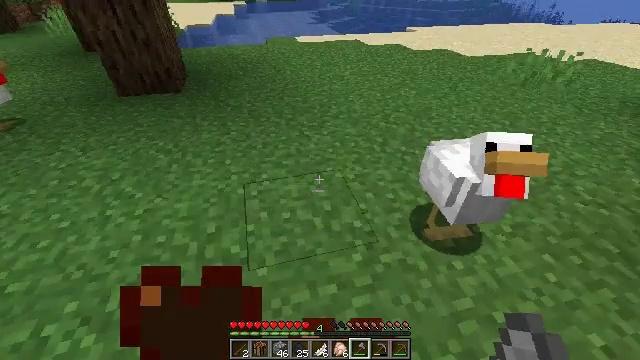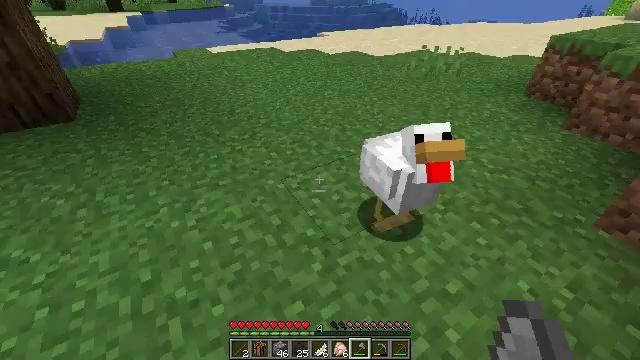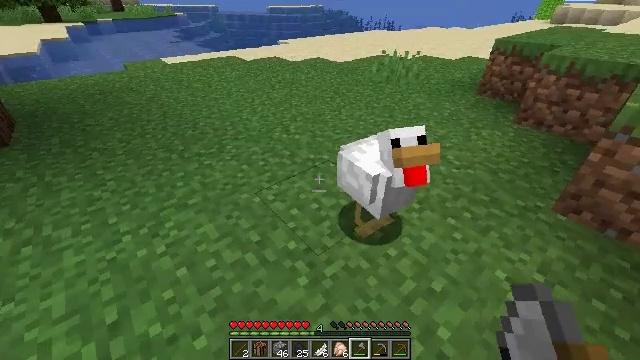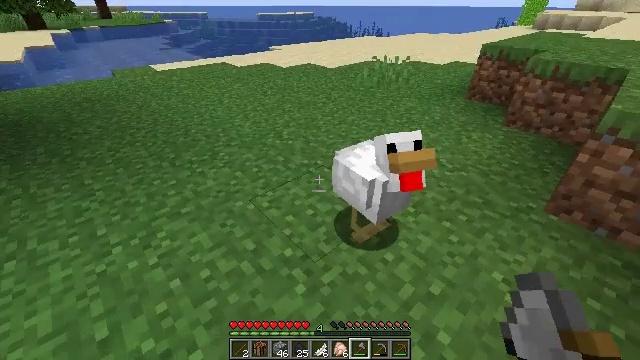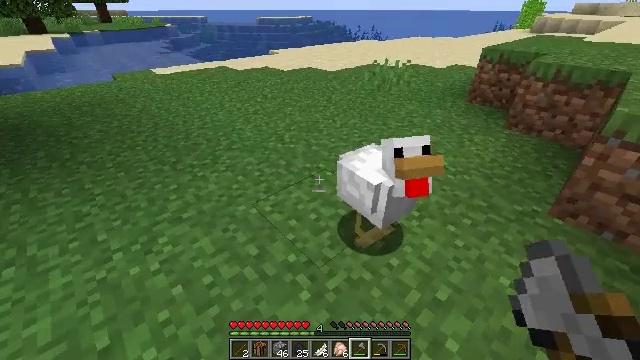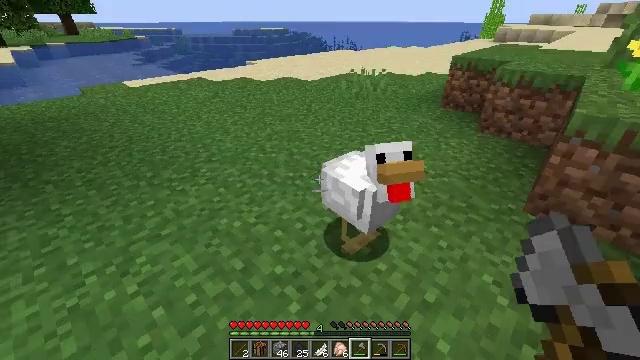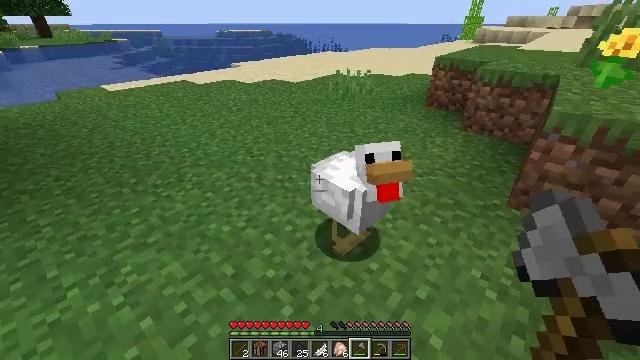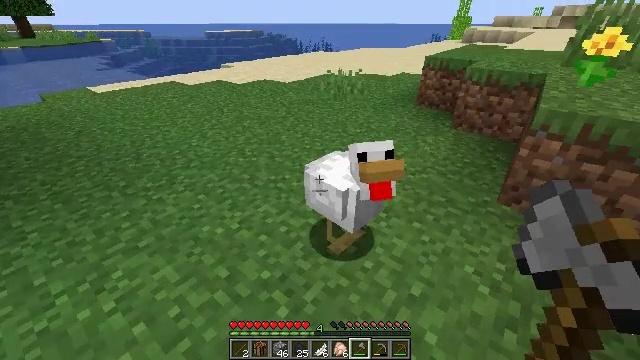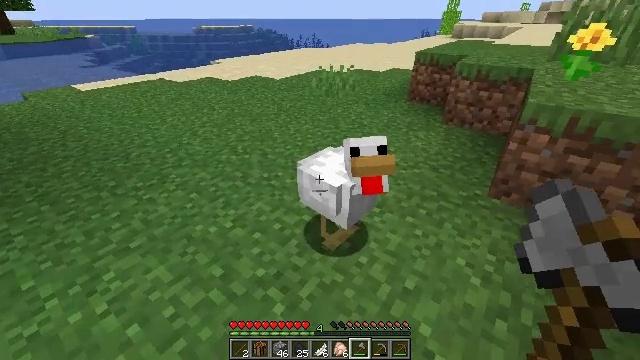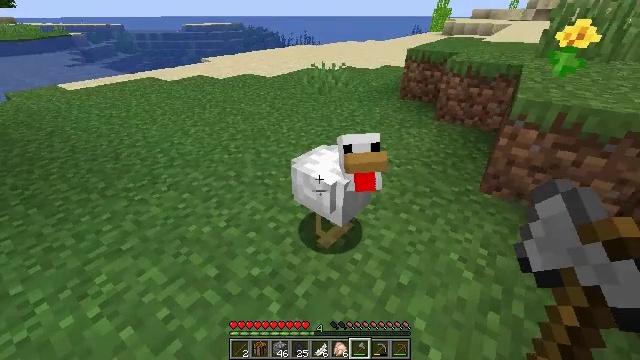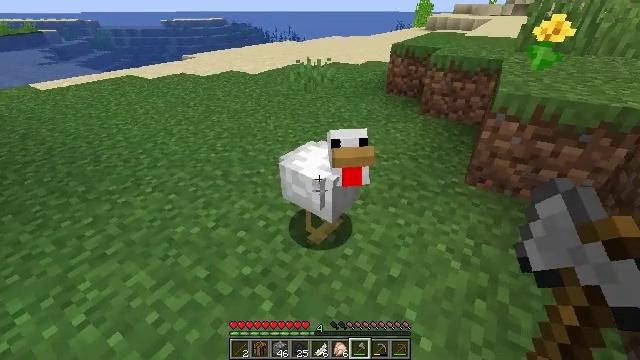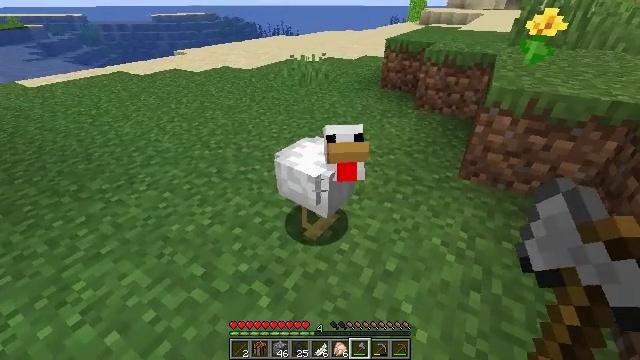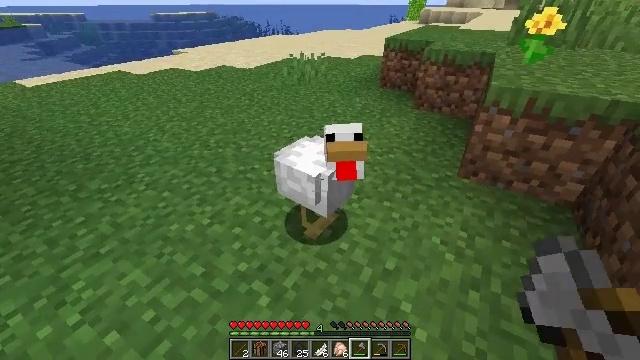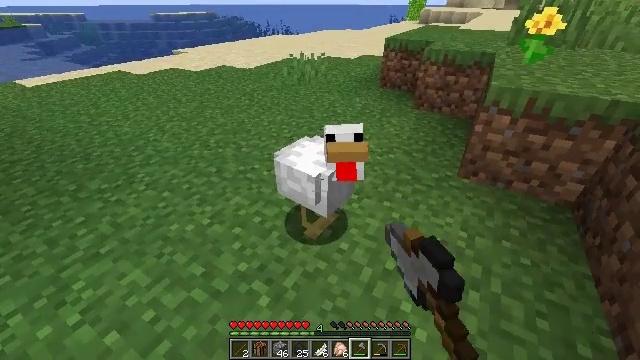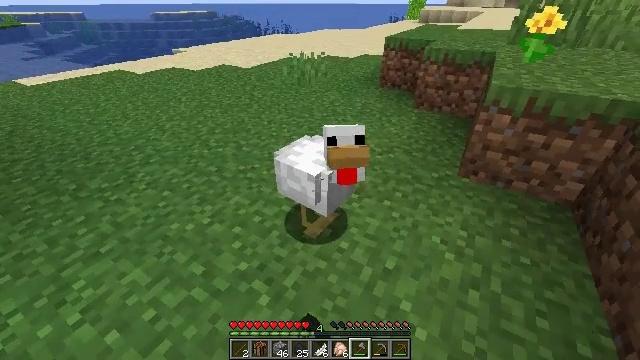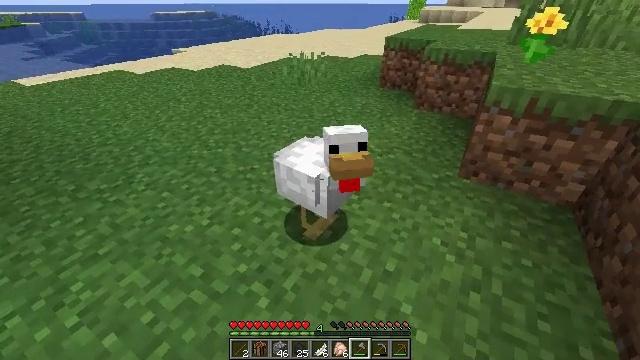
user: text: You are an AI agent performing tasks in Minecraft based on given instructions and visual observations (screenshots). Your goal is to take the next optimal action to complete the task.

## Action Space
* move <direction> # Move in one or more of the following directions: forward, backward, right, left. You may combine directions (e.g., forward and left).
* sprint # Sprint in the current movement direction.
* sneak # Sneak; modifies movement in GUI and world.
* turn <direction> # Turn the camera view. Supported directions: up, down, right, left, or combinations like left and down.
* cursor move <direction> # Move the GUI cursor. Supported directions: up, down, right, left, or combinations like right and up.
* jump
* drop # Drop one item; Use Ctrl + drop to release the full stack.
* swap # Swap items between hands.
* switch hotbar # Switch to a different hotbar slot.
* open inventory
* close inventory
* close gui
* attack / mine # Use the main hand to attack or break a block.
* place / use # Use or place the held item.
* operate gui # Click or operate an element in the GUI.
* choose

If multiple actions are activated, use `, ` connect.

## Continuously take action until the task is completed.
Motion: motion action
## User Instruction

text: Hunt a chicken.
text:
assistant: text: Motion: turn right and up
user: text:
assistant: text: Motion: turn right and up
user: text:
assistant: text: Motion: turn right and up
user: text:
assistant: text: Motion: no_op
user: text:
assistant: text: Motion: turn right and up
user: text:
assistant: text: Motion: turn right
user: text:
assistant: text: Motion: turn right
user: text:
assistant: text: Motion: turn right
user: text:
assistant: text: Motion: turn right
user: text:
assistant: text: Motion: turn right
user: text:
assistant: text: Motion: turn right
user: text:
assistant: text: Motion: attack / mine
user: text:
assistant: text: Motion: attack / mine
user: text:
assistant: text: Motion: attack / mine
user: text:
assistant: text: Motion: move forward
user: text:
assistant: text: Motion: move forward
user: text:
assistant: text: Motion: move forward, turn left and down
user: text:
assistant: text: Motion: move forward, turn left
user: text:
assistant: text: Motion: move forward and move right, turn left
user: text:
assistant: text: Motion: move forward and move right, turn left
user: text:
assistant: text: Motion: move forward and move right, turn left
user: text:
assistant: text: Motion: move forward and move right, turn left
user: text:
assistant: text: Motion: move forward and move right, turn left
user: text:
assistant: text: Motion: move forward and move right, turn left and up
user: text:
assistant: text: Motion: move forward and move right, turn left
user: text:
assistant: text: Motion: move forward and move right, turn left and up
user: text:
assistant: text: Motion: move forward and move right, turn left and up
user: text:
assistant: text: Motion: move forward and move right, turn left and up
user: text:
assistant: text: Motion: move forward, turn left and up
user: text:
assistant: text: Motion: move forward